Interaction volume radius: 5 \u00c5
Interaction volume height: 25 \u00c5
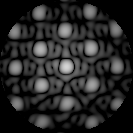
Disorder parameter: 0.1432